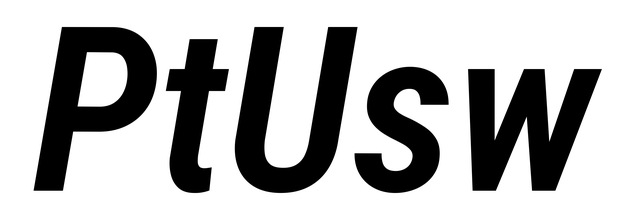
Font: Roboto-Italic_Condensed_SemiBold_Italic